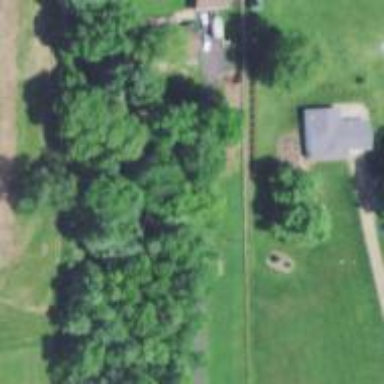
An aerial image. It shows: Driveway.